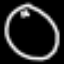
Label: clock